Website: apple
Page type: address-validator
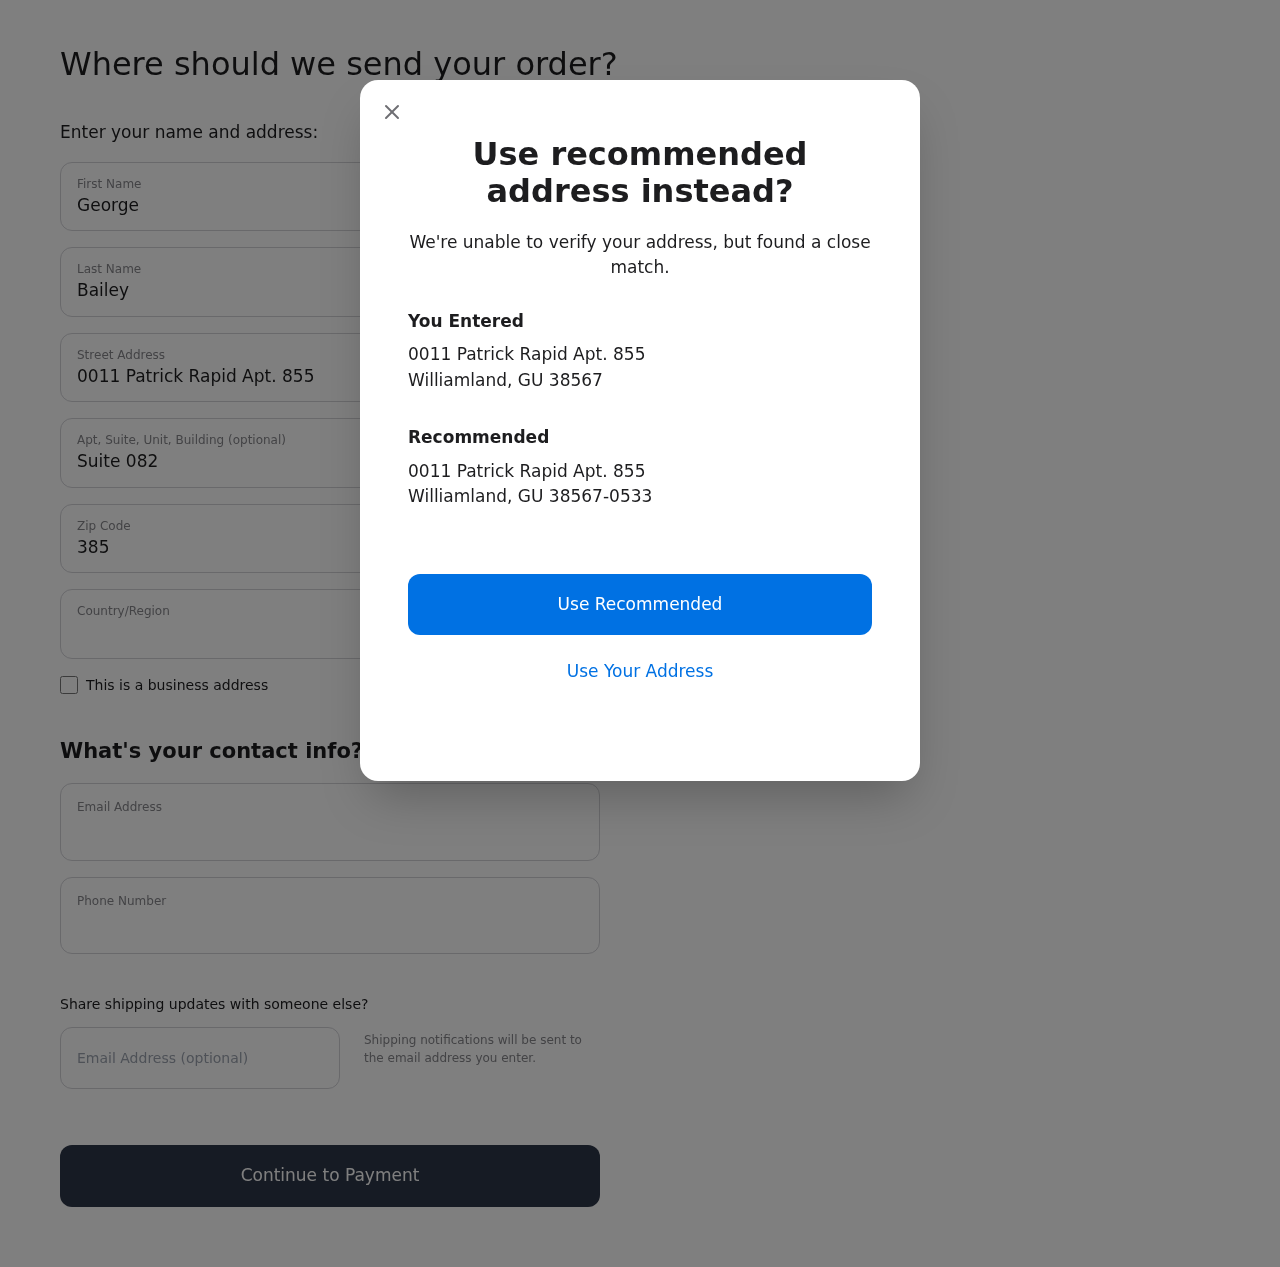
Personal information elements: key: PII_CITY
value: Williamland
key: PII_COUNTRY
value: United States
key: PII_EMAIL
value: georgebailey@yahoo.com
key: PII_FIRSTNAME
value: George
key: PII_GIFT_EMAIL
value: mary.johnson@yahoo.com
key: PII_LASTNAME
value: Bailey
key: PII_PHONE
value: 2456408756
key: PII_POSTCODE
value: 38567
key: PII_POSTCODE_FULL
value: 38567-0533
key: PII_STATE_ABBR
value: GU
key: PII_STREET
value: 0011 Patrick Rapid Apt. 855
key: PII_STREET2
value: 0011 Patrick Rapid Apt. 855
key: PII_STREET2
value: Suite 082
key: PII_CITY2
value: Williamland
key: PII_STATE_ABBR2
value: GU